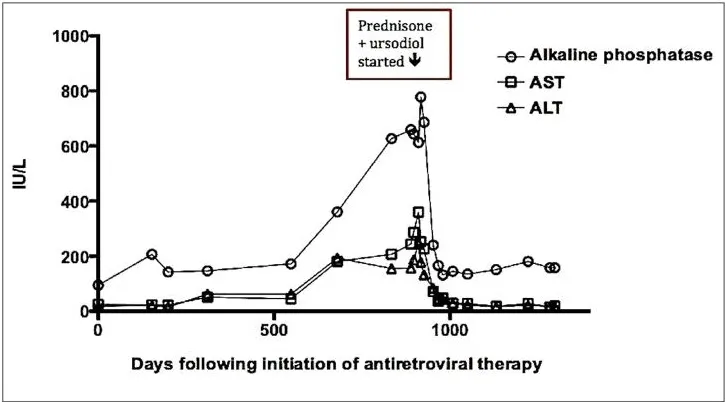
Liver associated enzymes rapidly improve following initiation of anti-inflammatory therapy in a HIV-infected patient with autoimmune hepatitis and primary biliary cirrhosis overlap syndrome.
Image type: chart (chart)